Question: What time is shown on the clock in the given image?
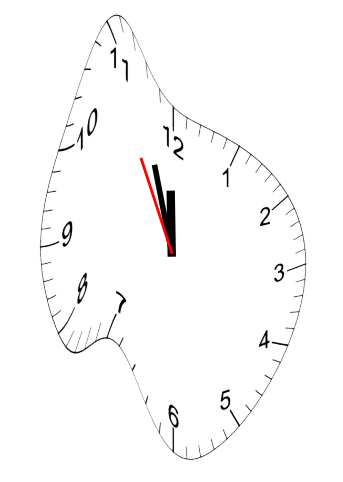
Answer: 11:56:55